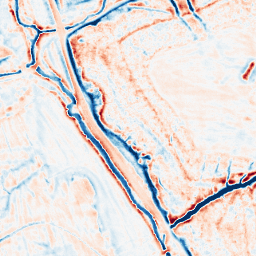
Category: edge_preserving
Decomposition family: bilateral
Decomposition parameters: d: 15
sigma_color: 75
sigma_space: 25
Upsampling method: sinc_blackman
Upsampling parameters: scale: 4
kernel_size: 8
Upsampling scale: 4